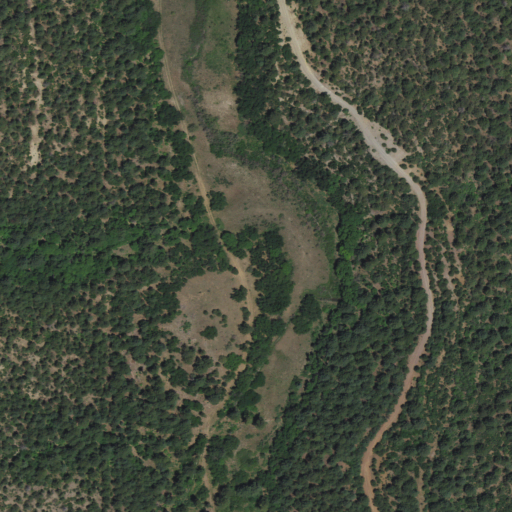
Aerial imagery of valley in New Mexico named Diablo Canyon containing evergreen forest and open development